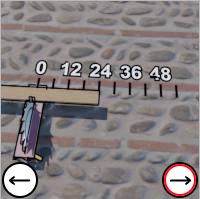
Task: length
Answer: 24
First scale value: 12.0